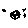
Label: moon